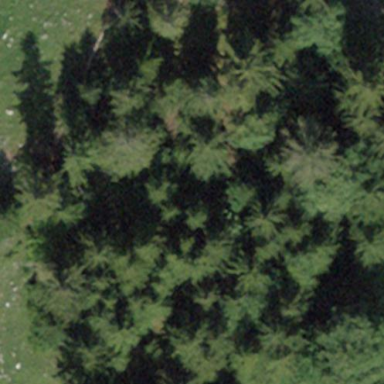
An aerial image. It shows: Forest area.